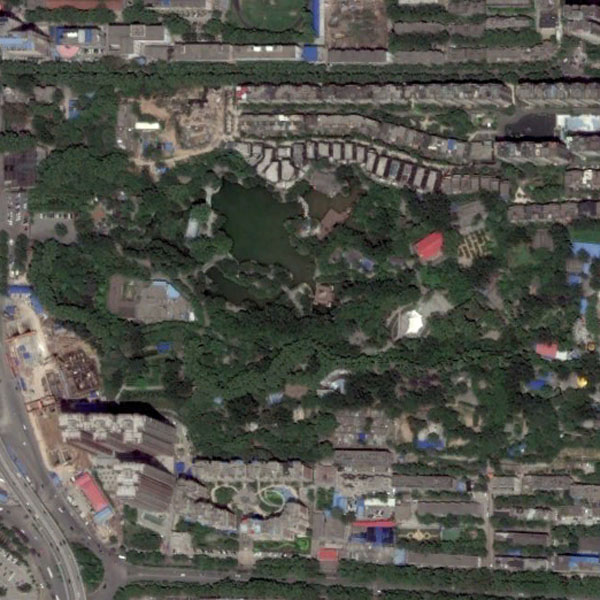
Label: Park